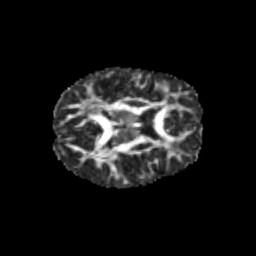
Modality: FA
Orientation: axial
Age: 11
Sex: female
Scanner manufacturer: siemens
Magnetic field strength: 3 T
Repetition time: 3.8 s
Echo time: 0.07 s